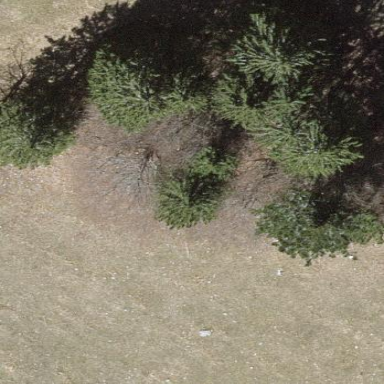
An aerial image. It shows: Mixed forest with various types of leaves.